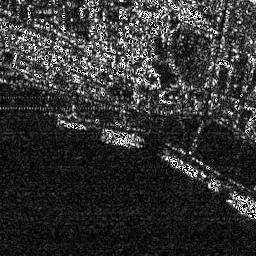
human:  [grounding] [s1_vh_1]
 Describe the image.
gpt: In the satellite image, there is  <ref>1 small ship </ref> <box>[[21, 45, 33, 50, 0]]</box> located at left,  <ref>2 medium ship </ref> <box>[[39, 51, 55, 58, 0], [62, 59, 77, 69, 0]]</box> located at center,  <ref>1 medium ship </ref> <box>[[88, 74, 99, 85, 0]]</box> located at bottom right.